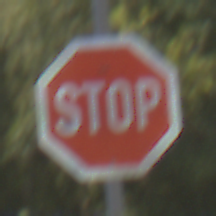
Verkehrszeichen: Stop
Umgebung: Outdoor, Nature
Tageszeit: Midday
Wetter: Clear
Licht: Natural
Jahreszeit: Summer
Kontrast: HighContrast